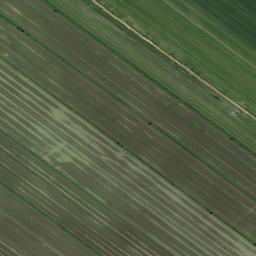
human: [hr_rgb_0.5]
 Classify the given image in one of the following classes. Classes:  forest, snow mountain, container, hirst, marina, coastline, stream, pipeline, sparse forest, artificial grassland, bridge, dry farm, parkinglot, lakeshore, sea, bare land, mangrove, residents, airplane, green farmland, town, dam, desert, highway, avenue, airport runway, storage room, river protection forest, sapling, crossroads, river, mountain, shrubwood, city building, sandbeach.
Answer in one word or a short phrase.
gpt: green farmland